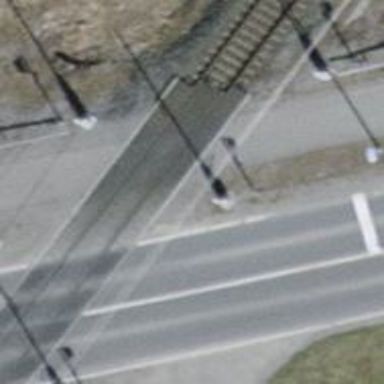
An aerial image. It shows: Railway crossing with full barriers and lights.